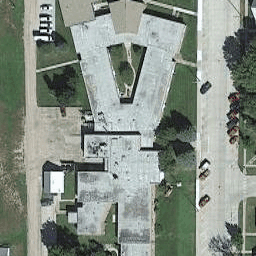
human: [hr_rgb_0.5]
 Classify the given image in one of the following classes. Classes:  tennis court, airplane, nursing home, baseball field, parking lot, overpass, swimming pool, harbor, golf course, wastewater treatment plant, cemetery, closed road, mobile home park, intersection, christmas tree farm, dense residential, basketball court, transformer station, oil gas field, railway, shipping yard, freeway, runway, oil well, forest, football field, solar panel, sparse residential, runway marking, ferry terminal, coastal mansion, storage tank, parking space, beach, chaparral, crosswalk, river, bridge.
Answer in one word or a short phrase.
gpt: nursing home